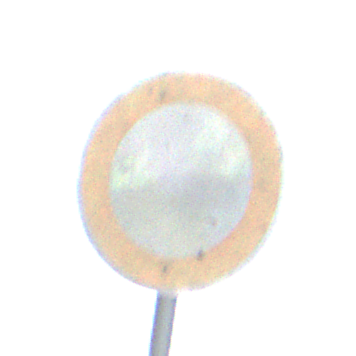
Verkehrszeichen: VerbotFahrzeugeAllerArt
Umgebung: Roofed, Beach
Tageszeit: Midday
Wetter: Overcast
Licht: Natural
Jahreszeit: NotSpecified
Kontrast: LowContrast